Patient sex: F
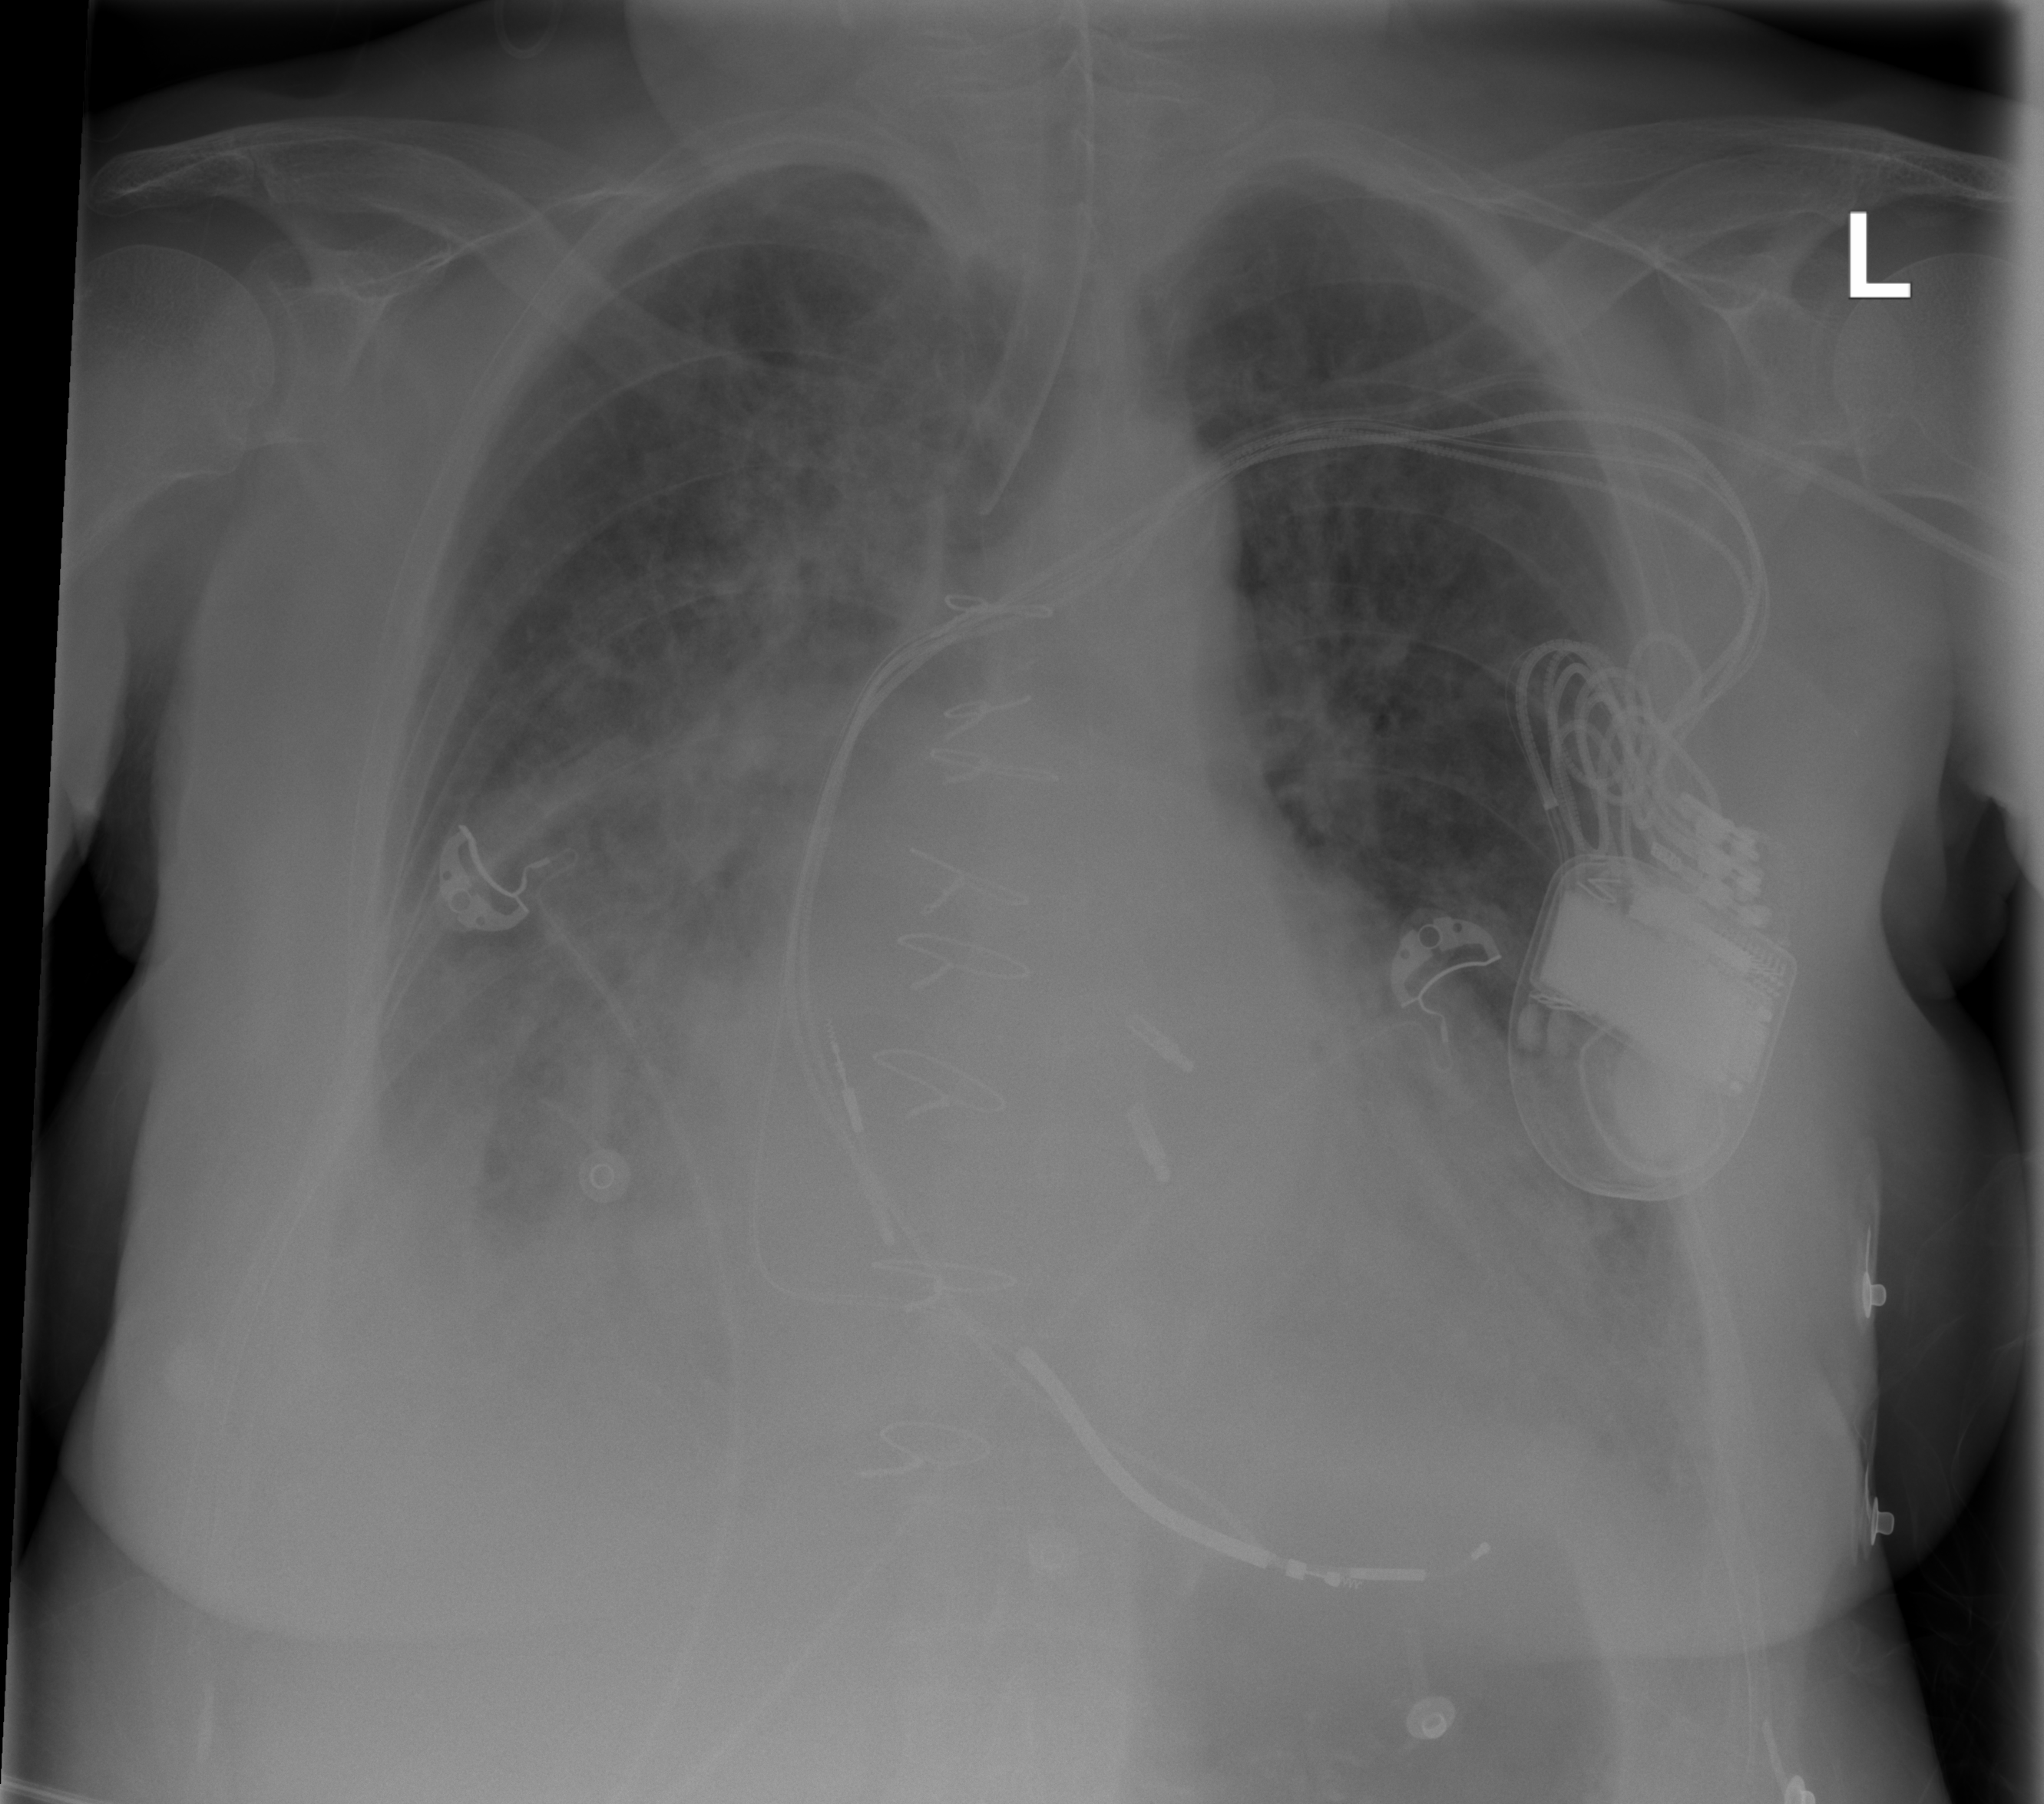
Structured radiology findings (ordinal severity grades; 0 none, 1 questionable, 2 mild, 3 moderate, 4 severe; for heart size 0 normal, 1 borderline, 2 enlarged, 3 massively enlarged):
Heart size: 2
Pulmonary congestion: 2
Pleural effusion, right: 3
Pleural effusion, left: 2
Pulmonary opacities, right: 3
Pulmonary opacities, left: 2
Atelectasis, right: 3
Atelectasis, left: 2